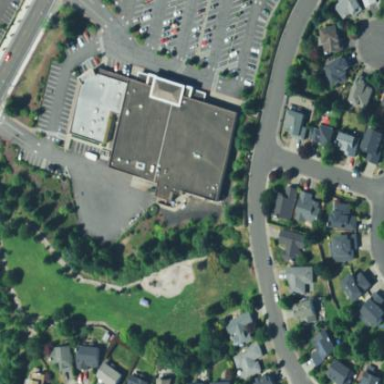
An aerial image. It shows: Building that houses supermarket.